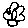
Label: flower